Question: does anybody know why I am getting this (see photo)?
Here is how I set it:
'''
this._seekBar.setProgressDrawable(_context.getResources().getDrawable(R.drawable.common_controls_player_progressbar_bg_expanded));
this._seekBar.setThumb(_context.getResources().getDrawable(R.drawable.ringtone_scrub));
this._seekBar.setThumbOffset(0);
this._seekBar.setMax(1000);
this._seekBar.setMinimumHeight(6);
'''
Seekbar itself:
'''
<SeekBar android:id="@+id/seekbar_ctrl" android:layout_width="wrap_content" android:layout_height="wrap_content" android:maxHeight="6dp"/>
'''
Expanded view xml
'''
<layer-list xmlns:android="http://schemas.android.com/apk/res/android">
<item android:id="@android:id/background">
<shape>
<solid android:color="@color/player_progressbar_gray"/>
</shape>
</item>
<item android:id="@android:id/secondaryProgress">
<clip>
<shape>
<solid android:color="@color/player_progressbar_gray"/>
</shape>
</clip>
</item>
<item android:id="@android:id/progress">
<clip>
<shape>
<solid android:color="@color/player_progressbar_green"/>
</shape>
</clip>
</item>
</layer-list>
'''
It does happen in both expanded and collapsed view. What am I missing?
Thank you in advance
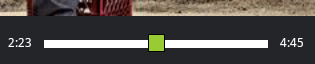
Answer: this was due to the launch of two controls that I was toggling. 1. expanded mode 2. collapsed. State of the progress was lost between toggles since I was only setting one control at a time. So what I did to fix this was: I placed 2 progress bar controls on the control holder and was setting them both at the same time. One remained hidden the other one was shown. During toggle event I switched the visability. That solved the issue. The second issue we had with same control was the progress on tap would flicker back and forth before being set. It turned out to be the issue with the OS of the phone and related to the player itself. We got a new OS build release and that fixed the issue.